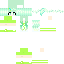
A female human skin with pale skin, wearing brown long hair dressed in a blue hoodie and black pants, featuring a closed mouth.